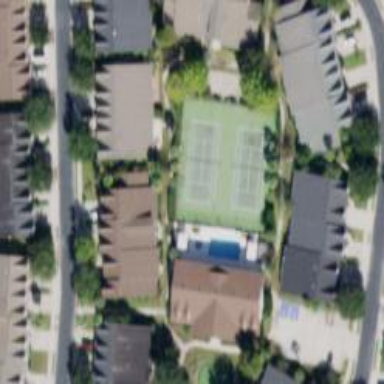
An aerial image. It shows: Tennis court on pitch.